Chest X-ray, PA view. Patient: 29 years old, sex M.
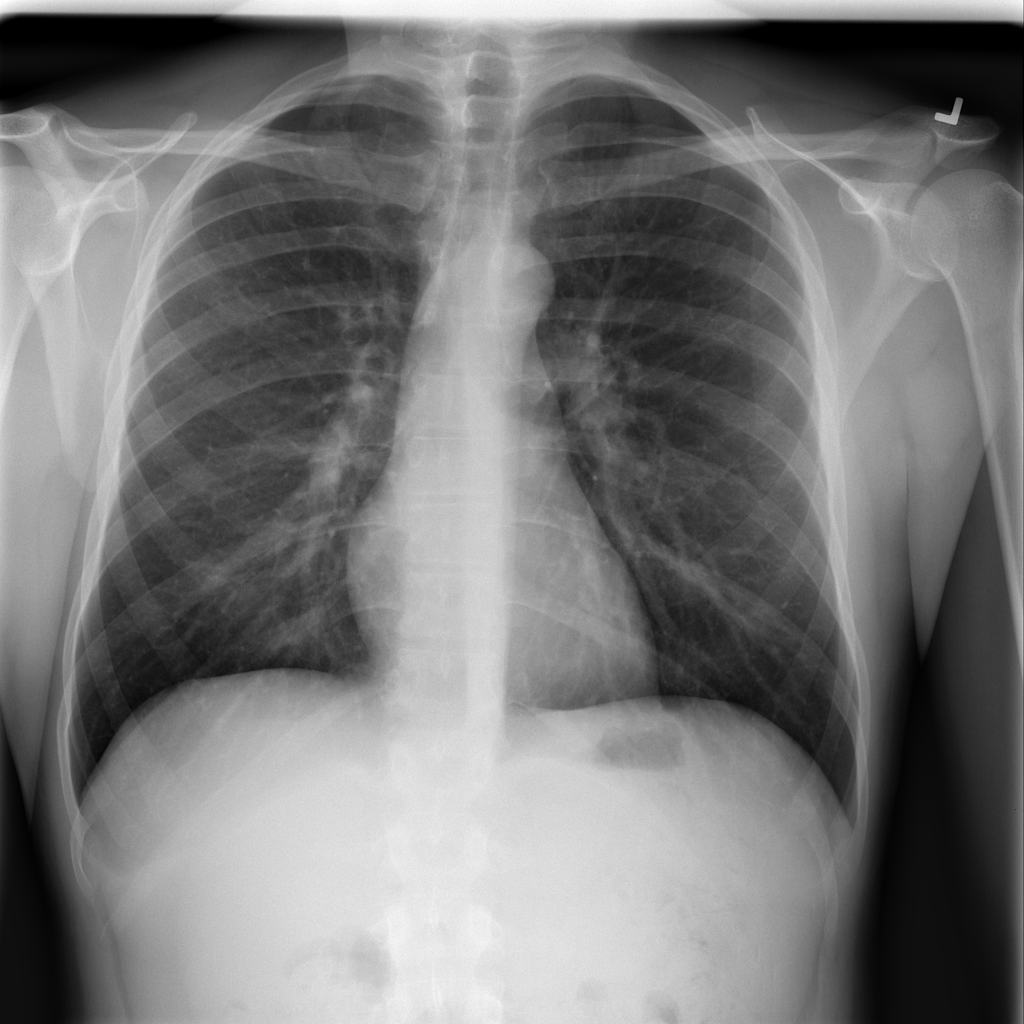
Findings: No Finding